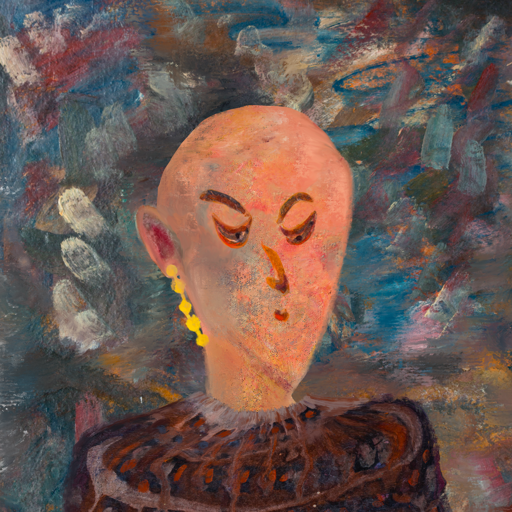
Background: Boggyland, Head And Neck Side: Irani, Face Side: Hypocrite, Bust: Hypocrite, Hair Side: Blank, Head Accessory: Blank, Second Necklace: Blank, Necklace: Blank, Baby: Blank